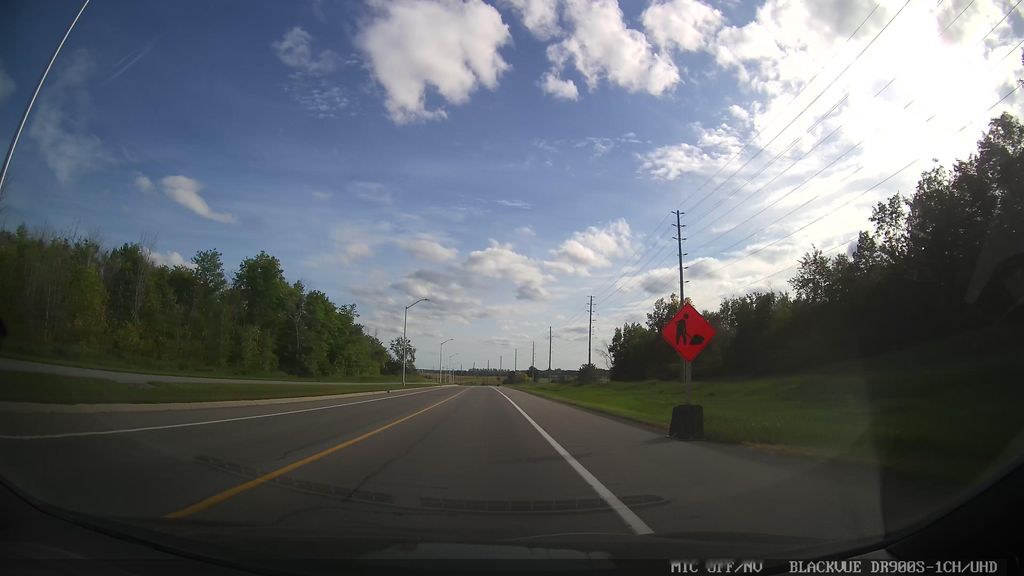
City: ottawa-gatineau